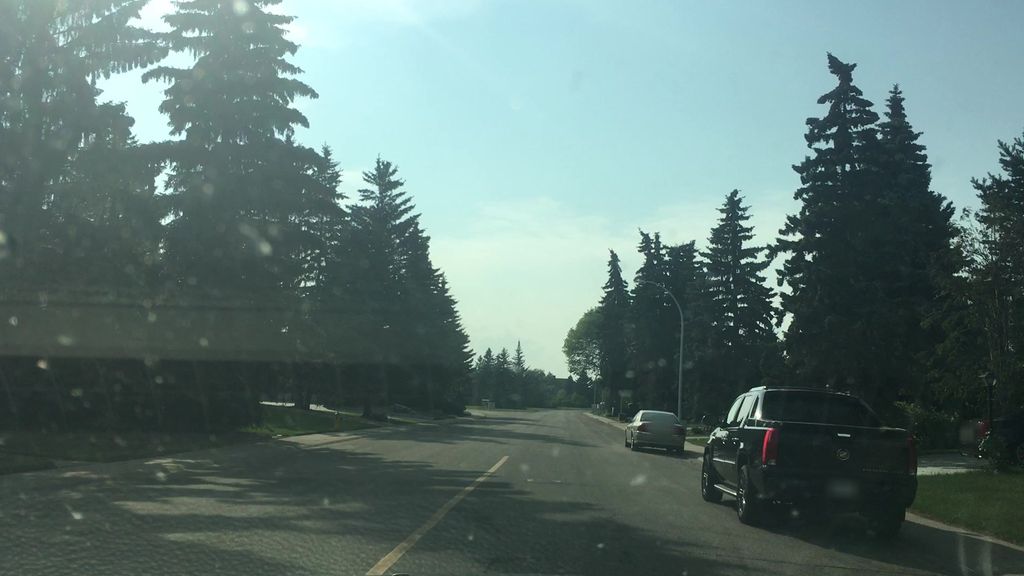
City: edmonton